You are looking at the wavelet scalogram of a bearing's acceleration signal. Determine the bearing's health state. Answer with exactly one of: normal, inner_race, outer_race, ball.
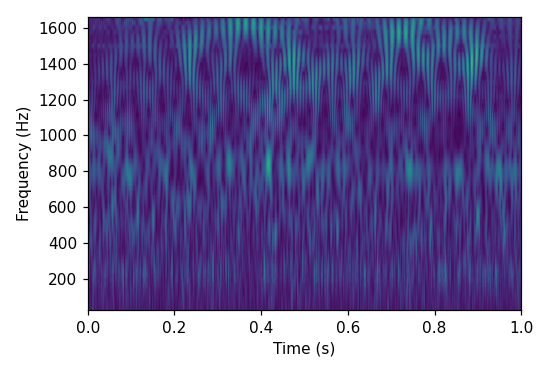
Answer: normal